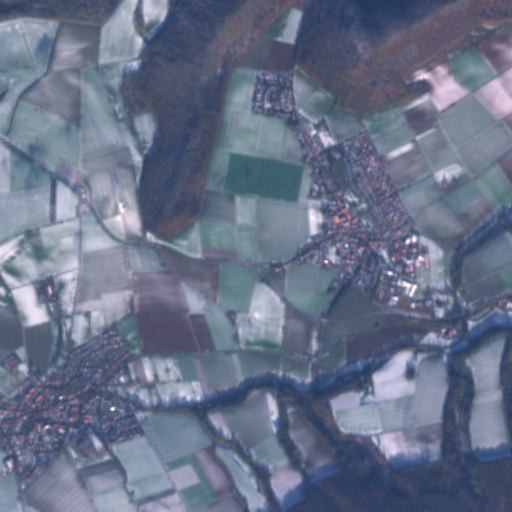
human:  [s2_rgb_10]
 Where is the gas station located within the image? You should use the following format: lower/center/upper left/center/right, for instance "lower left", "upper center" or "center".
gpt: The gas station is located in the lower left of the image.
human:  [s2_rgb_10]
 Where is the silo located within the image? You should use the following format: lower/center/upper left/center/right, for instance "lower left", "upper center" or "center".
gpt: The silo is located in the lower left of the image.
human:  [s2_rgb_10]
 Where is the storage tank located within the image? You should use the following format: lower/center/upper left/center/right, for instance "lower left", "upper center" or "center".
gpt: The storage tank is located in the lower left of the image.
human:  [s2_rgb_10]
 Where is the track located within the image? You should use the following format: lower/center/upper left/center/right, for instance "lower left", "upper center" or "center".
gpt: The track is located in the lower left of the image.
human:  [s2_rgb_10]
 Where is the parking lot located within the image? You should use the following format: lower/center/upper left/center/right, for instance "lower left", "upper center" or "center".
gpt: There is no parking lot in the image.